Interaction volume radius: 5 \u00c5
Interaction volume height: 20 \u00c5
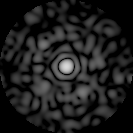
Disorder parameter: 0.8513